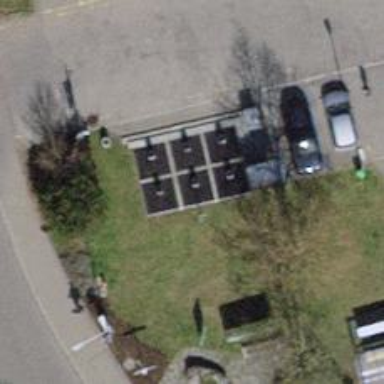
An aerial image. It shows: Recycling container at amenity designated for recycling.